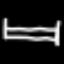
Label: bed